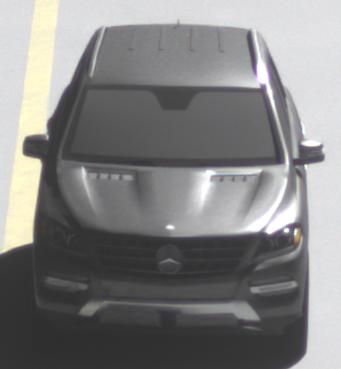
Make: Mercedes-Benz
Model: ML 350
Detailed model: M-Class (166)
Model produced from: 2011/11
Model produced until: 2014/10
Doors: 5
Color: gray
Road condition: dry road
Daytime: midday
Contrast: high contrast